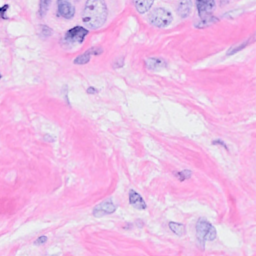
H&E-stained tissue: Breast